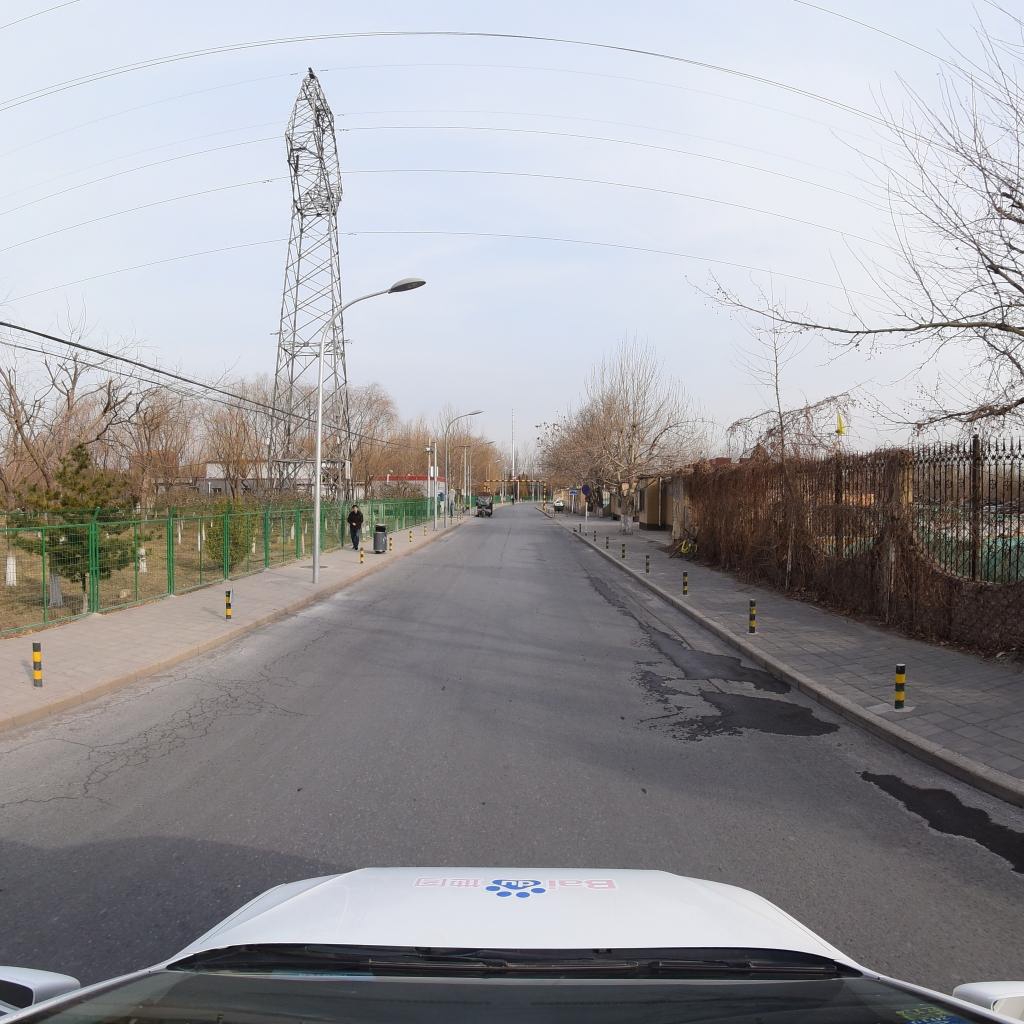
Region: Fengtai
Road damage annotations: alligator crack, longitudinal crack